Aerial crown-view tile of a tropical tree (Barro Colorado Island, Panama), acquired 20240813:
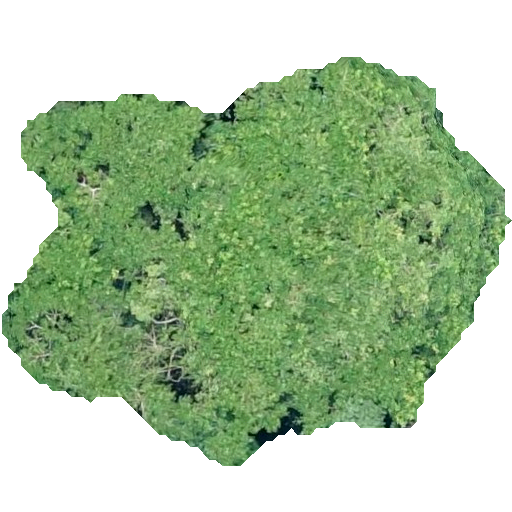
Species: Hura crepitans
GBIF accepted scientific name: Hura crepitans
Crown area: 220.013 m²